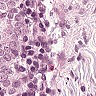
Metastatic tissue present: yes